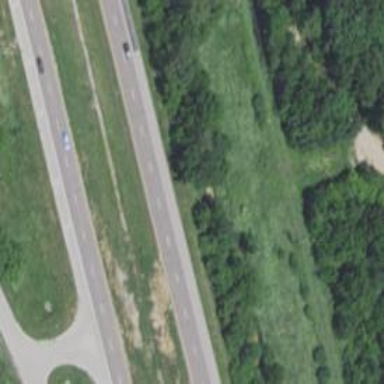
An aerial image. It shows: Asphalt motorway.